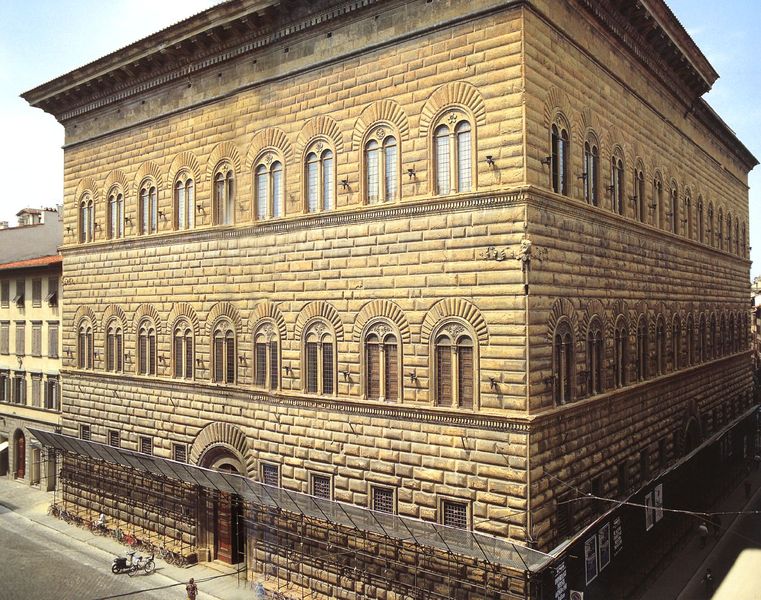
Titel: Florenz, Palazzo Strozzi
Standort: Florenz (EU - I - Toskana)
Schlagwörter: fenster, renaissance, bogen, foto, gesims, farbfoto, florenz, protal, bossen